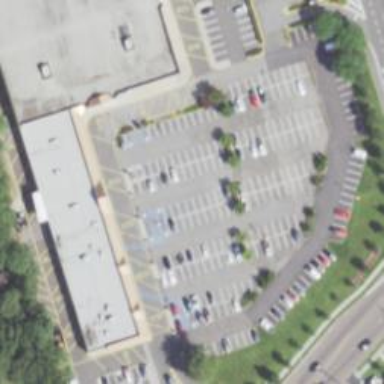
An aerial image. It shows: Mall building.